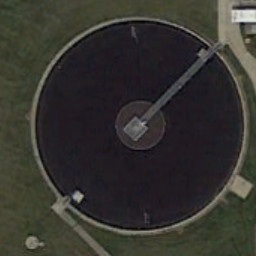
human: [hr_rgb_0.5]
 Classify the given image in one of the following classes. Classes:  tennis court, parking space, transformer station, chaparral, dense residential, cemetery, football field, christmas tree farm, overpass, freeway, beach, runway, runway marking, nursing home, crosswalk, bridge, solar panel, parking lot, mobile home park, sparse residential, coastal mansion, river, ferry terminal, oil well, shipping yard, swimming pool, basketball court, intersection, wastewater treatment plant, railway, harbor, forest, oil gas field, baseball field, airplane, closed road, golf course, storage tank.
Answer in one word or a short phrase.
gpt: wastewater treatment plant